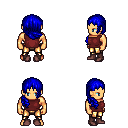
a pixel art fantasy rpg character, male body template, human, tanned skin, maroon sleeveless shirt, gold greaves, blue right-swept hairstyle, maroon shoes, four views (front, back, left, right), 2x2 character sprite sheet, small pixel art, hard edges, no anti-aliasing